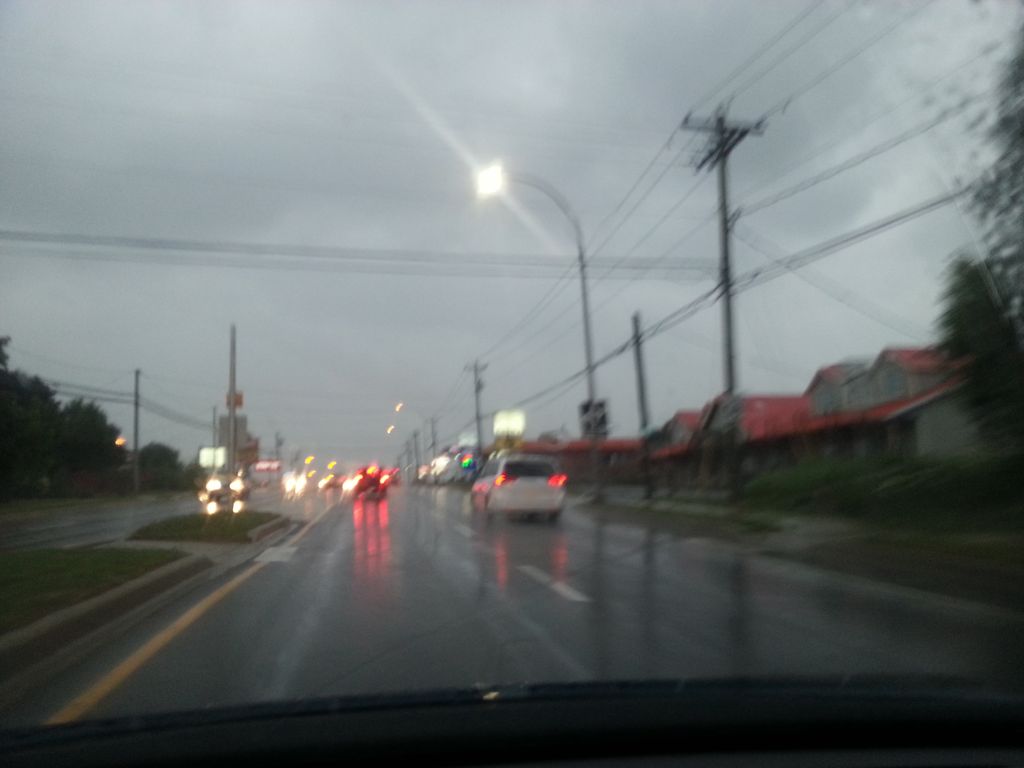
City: charlottetown